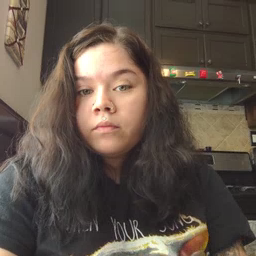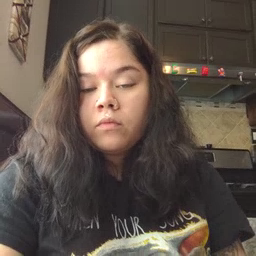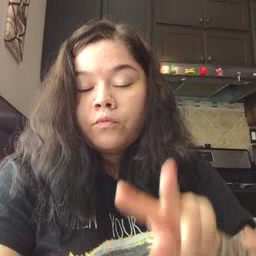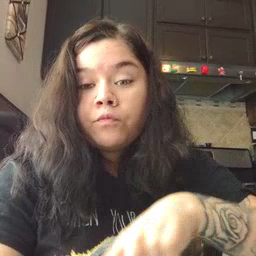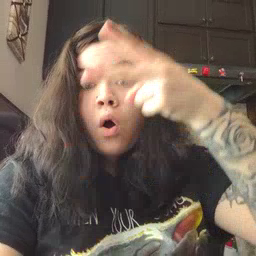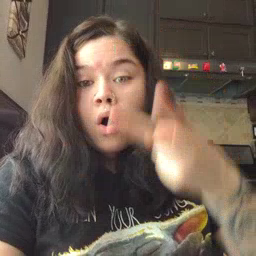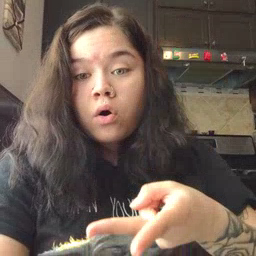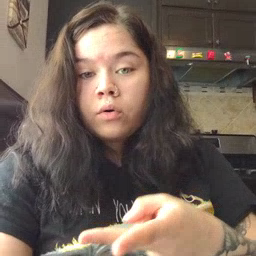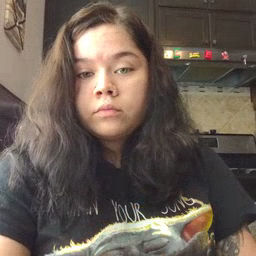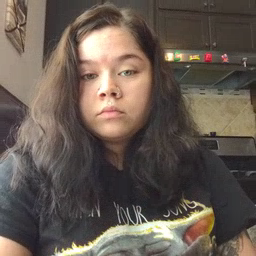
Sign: fall